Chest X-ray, PA view. Patient: 47 years old, sex F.
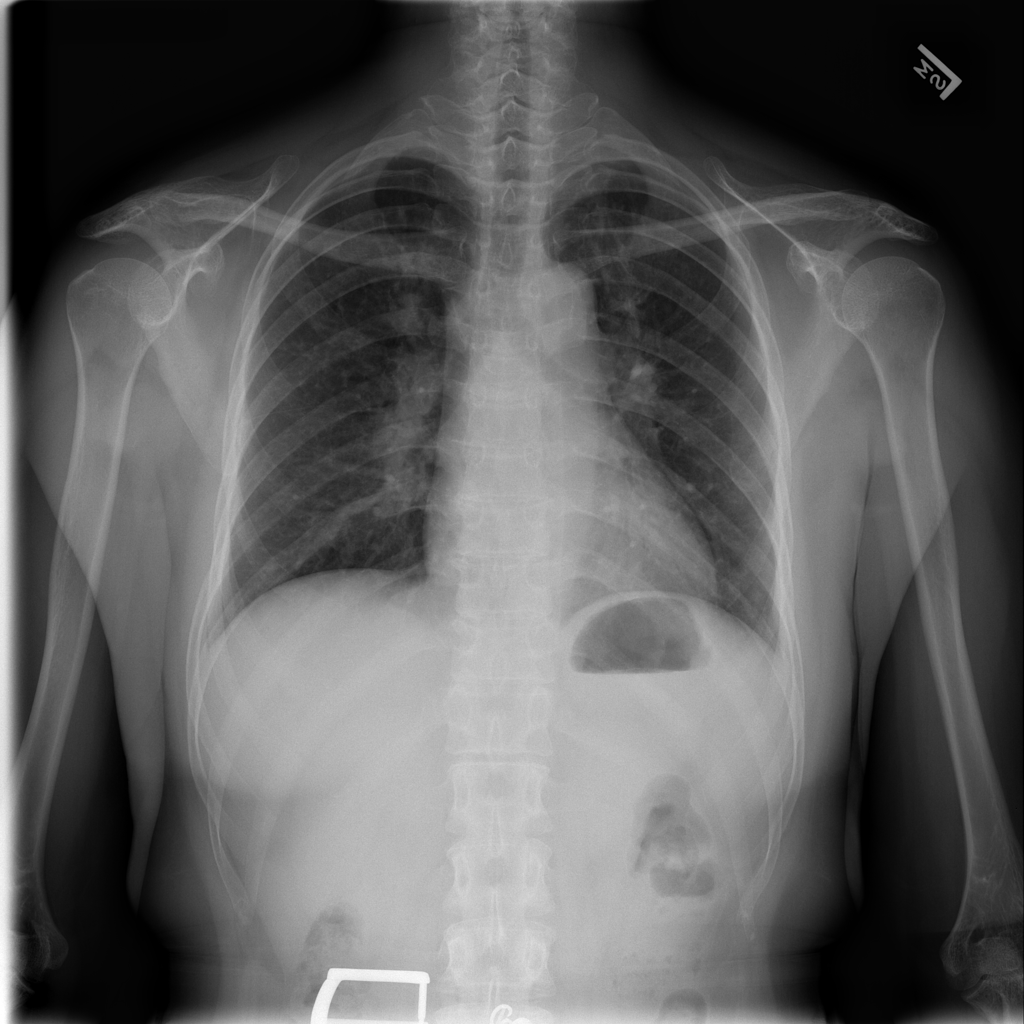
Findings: No Finding